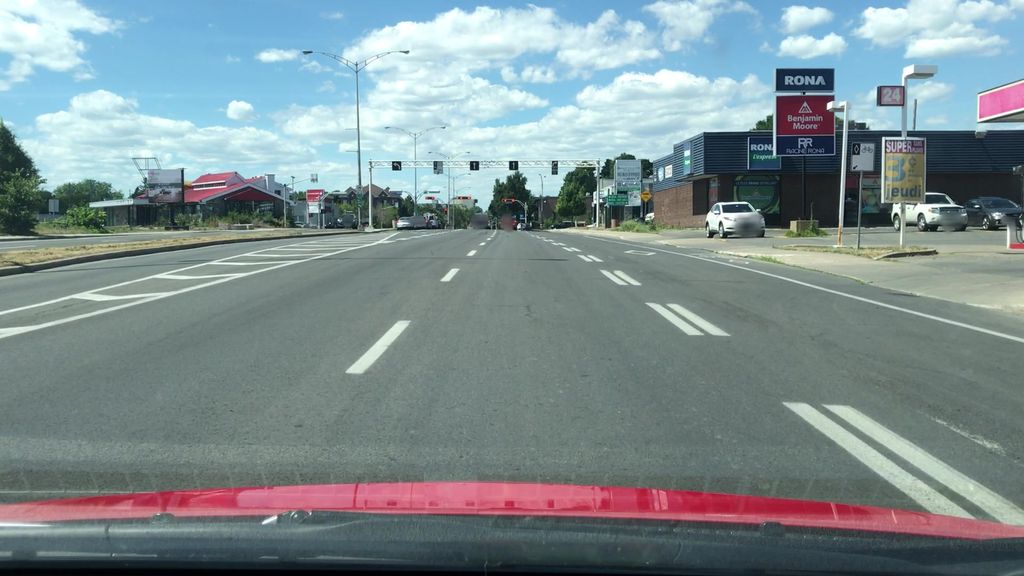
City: montreal